Field crop: maize
Growth stage: 1
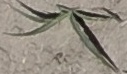
Species: sorghum